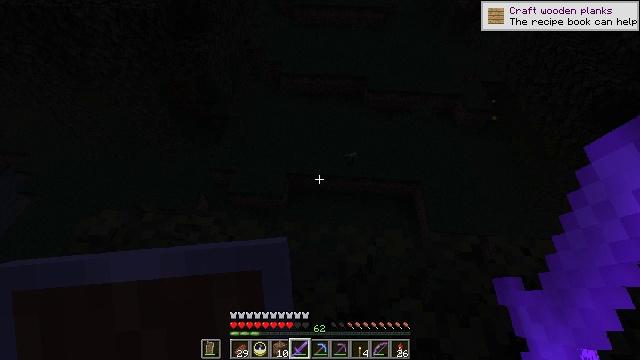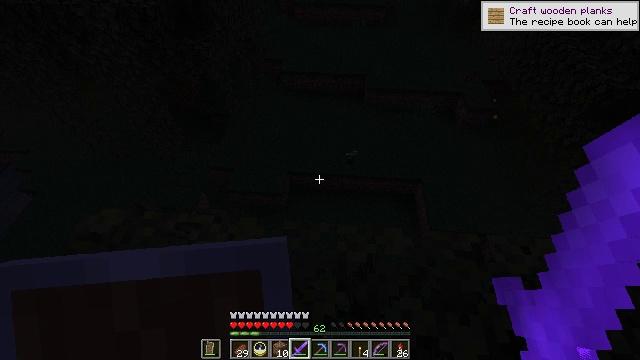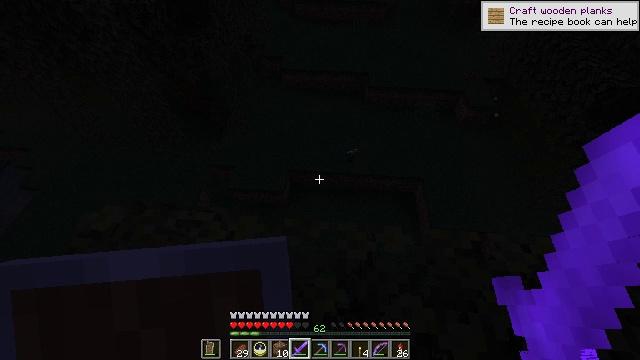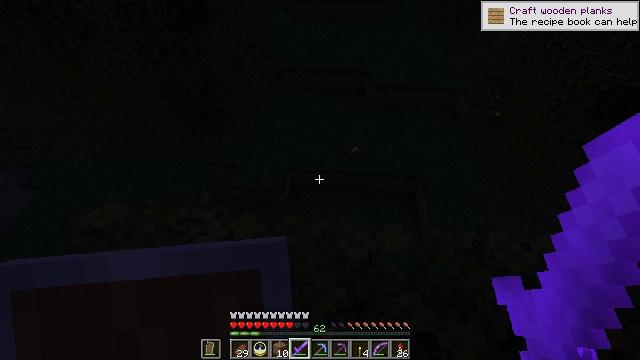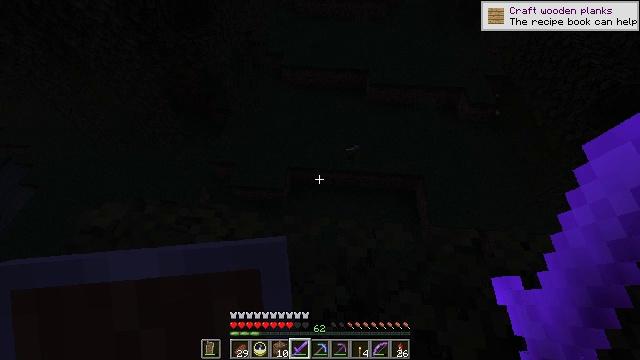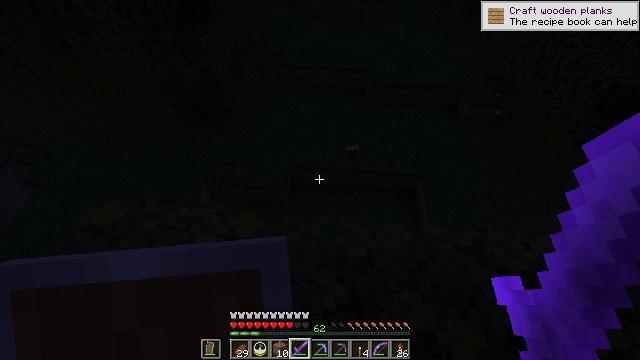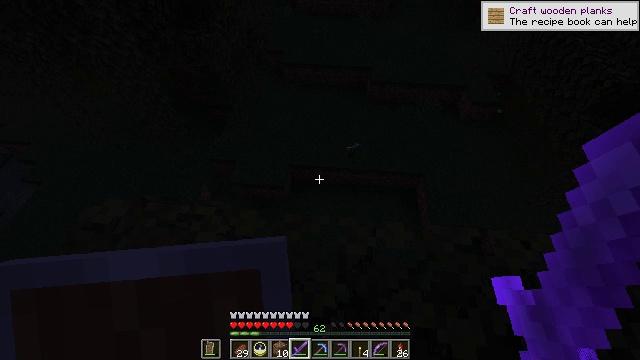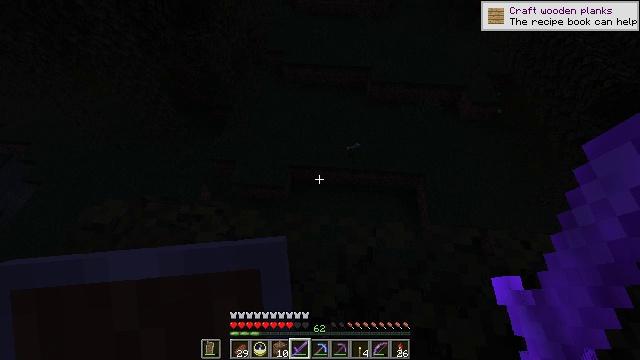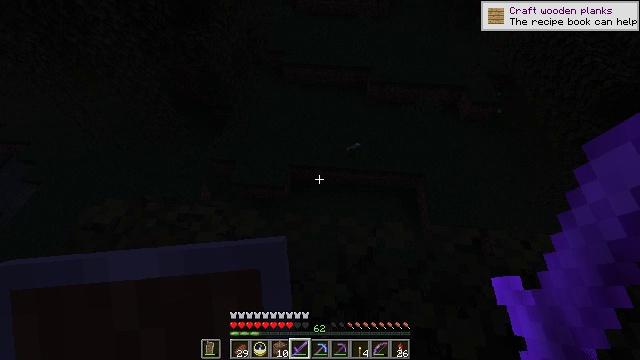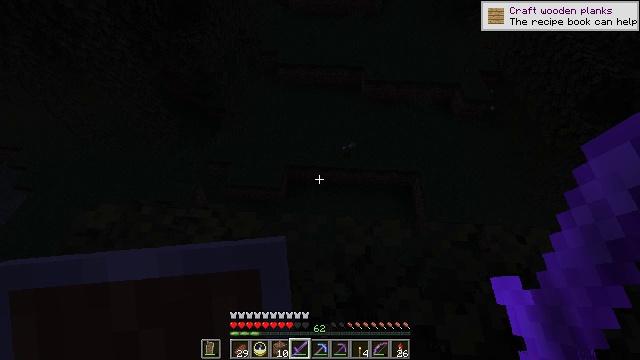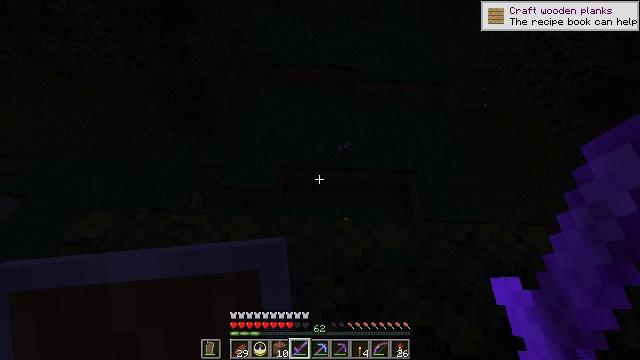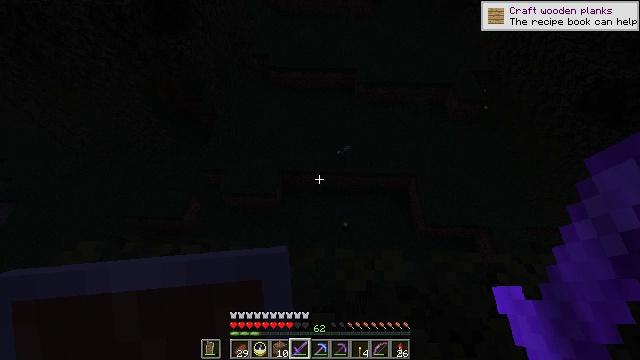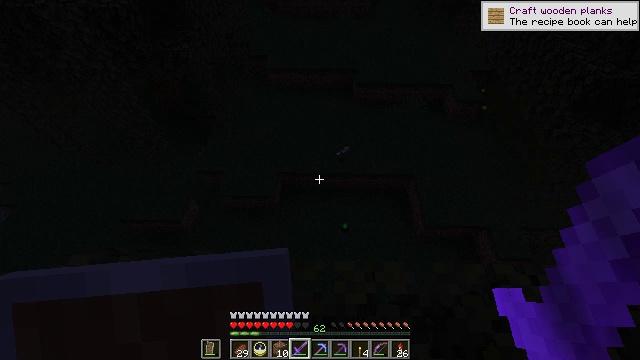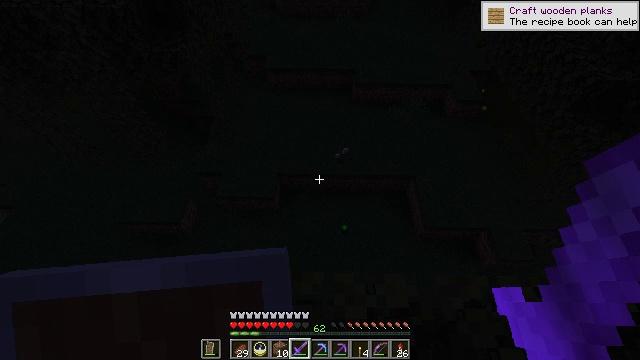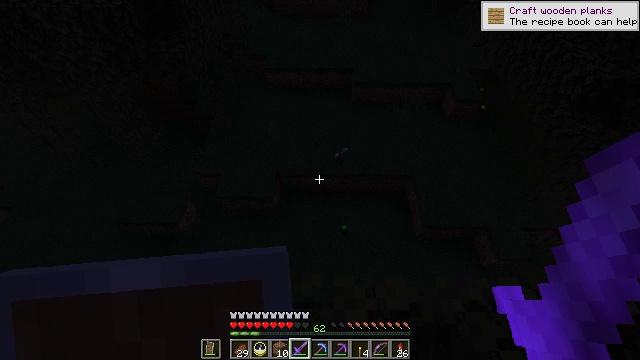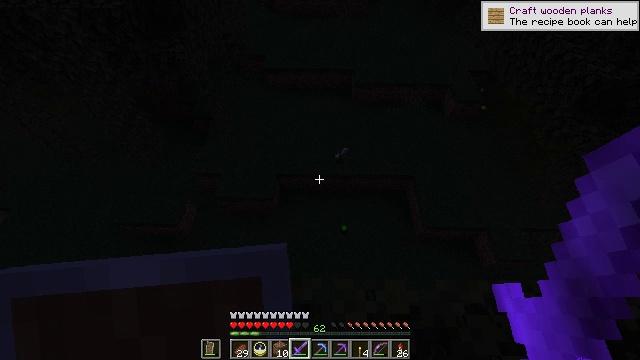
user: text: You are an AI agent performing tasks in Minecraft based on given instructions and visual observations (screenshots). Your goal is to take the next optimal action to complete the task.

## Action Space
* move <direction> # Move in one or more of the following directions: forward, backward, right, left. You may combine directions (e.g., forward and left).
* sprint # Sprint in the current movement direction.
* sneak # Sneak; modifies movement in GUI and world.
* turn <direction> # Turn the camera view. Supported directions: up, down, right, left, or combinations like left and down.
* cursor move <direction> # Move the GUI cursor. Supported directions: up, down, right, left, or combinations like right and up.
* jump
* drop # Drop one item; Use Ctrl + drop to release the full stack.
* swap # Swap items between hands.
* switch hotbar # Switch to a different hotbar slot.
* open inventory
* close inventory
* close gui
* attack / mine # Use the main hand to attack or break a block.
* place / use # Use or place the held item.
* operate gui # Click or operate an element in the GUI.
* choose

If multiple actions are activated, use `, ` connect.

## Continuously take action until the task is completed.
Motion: motion action
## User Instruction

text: Kill the slime.
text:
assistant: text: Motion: no_op
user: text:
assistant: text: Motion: no_op
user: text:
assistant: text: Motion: no_op
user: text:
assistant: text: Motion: no_op
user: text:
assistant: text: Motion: no_op
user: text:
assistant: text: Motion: no_op
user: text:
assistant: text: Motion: no_op
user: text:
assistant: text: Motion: no_op
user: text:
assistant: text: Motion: turn right
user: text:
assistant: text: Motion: move forward, turn right
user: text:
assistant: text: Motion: move forward
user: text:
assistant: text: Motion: no_op
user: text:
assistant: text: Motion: no_op
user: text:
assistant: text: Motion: no_op
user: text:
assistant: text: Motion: no_op
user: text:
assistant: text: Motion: no_op
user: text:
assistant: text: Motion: no_op
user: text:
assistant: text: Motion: no_op
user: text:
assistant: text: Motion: no_op
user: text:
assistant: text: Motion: no_op
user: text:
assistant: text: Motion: turn right and up
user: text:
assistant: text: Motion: turn right and up
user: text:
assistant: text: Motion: turn right and up
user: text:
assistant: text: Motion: turn right and up
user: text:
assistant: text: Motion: turn right
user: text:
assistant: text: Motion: turn right
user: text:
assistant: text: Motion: no_op
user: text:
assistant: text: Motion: no_op
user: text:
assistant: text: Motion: turn up
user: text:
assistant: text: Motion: no_op